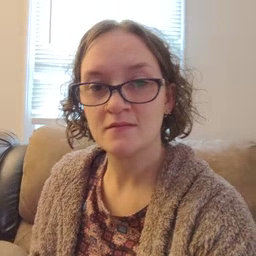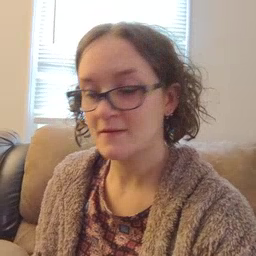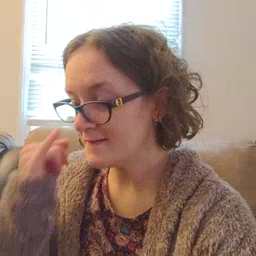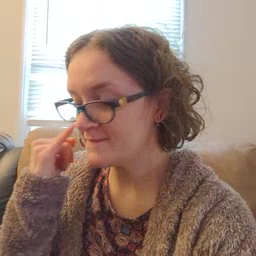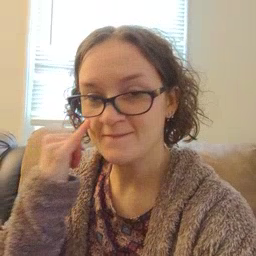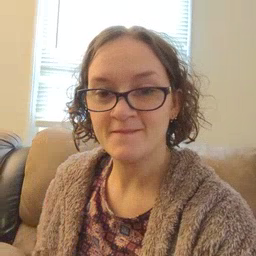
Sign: if